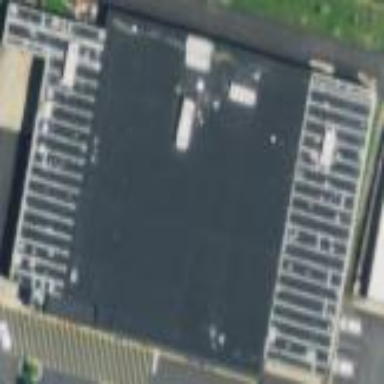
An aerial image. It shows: Retail building housing supermarket.